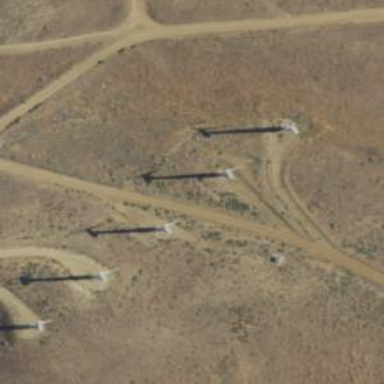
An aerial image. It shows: Wind-powered generator.